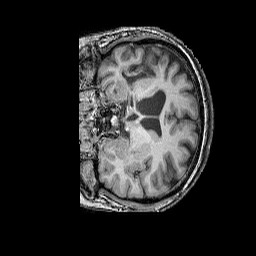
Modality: T1w
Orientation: coronal
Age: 37
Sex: female
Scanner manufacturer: siemens
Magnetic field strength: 3 T
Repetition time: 2.25 s
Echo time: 0.00411 s